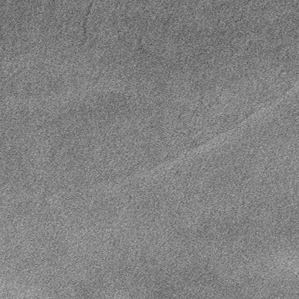
Label: frost